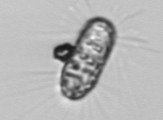
Label: Corethron_hystrix